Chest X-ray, PA view. Patient: 31 years old, sex M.
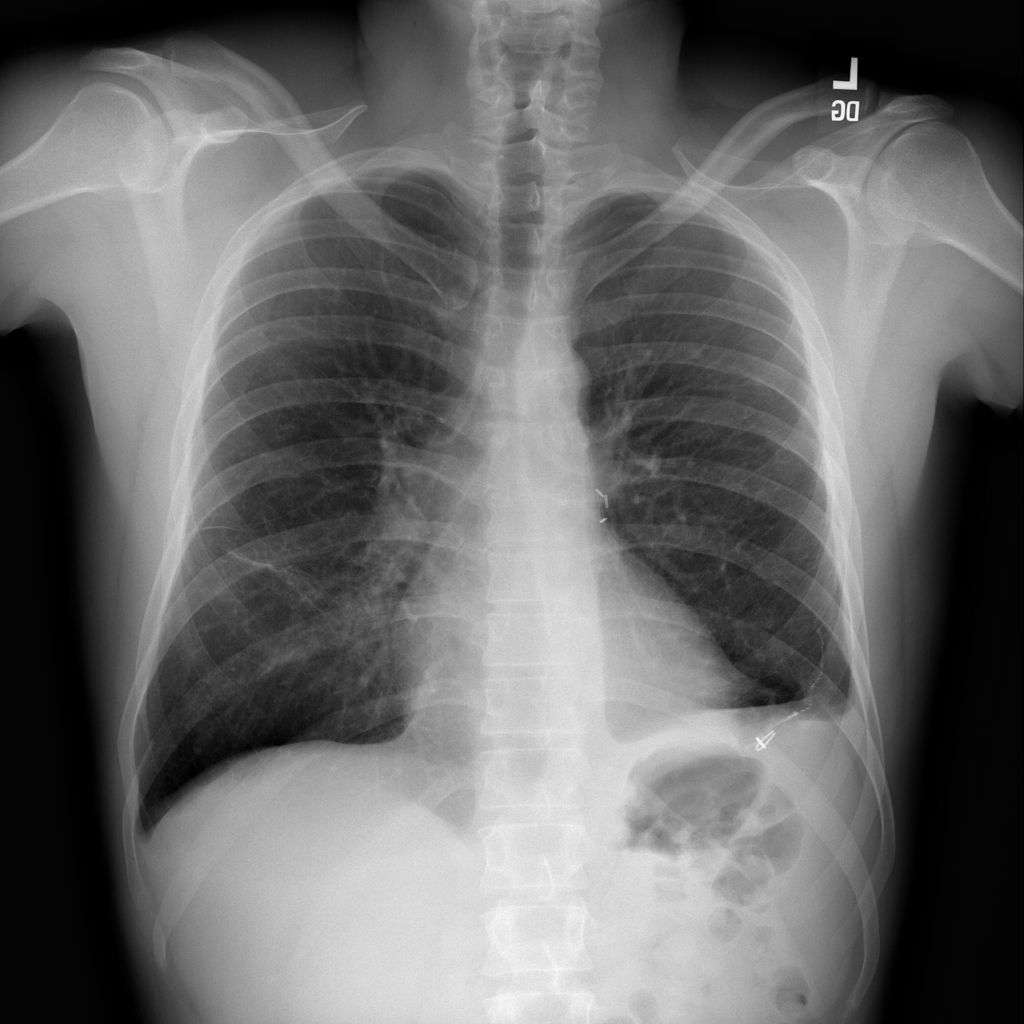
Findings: Fibrosis, Infiltration